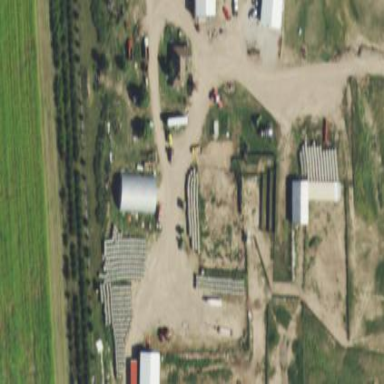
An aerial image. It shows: Farmyard area.